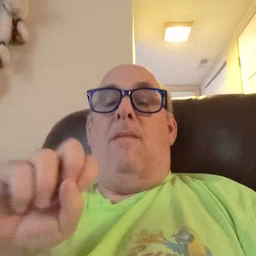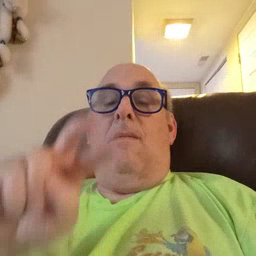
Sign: jump